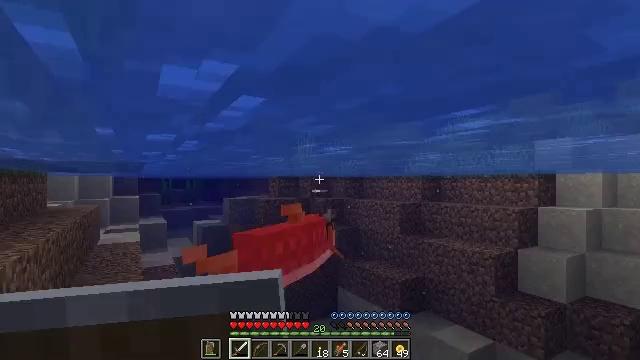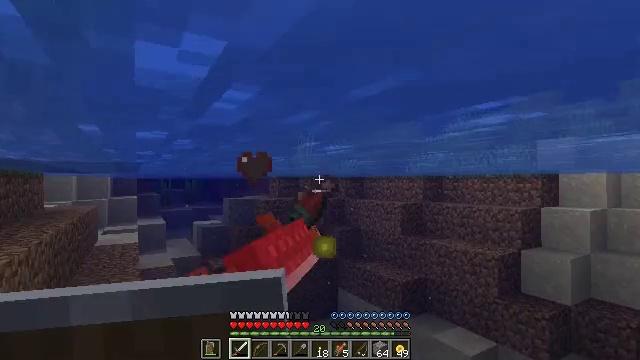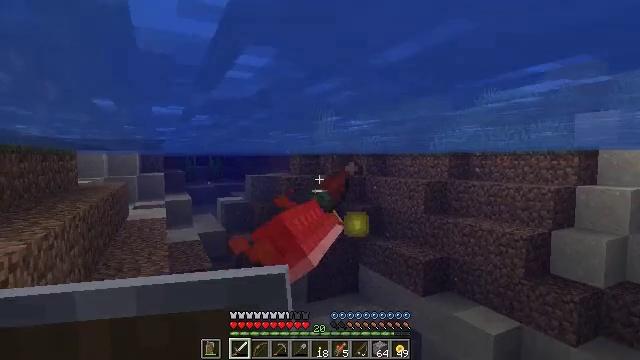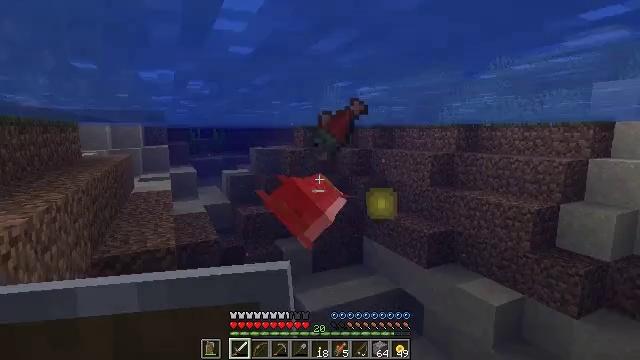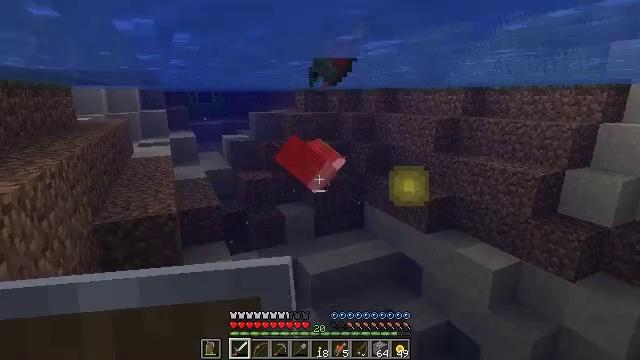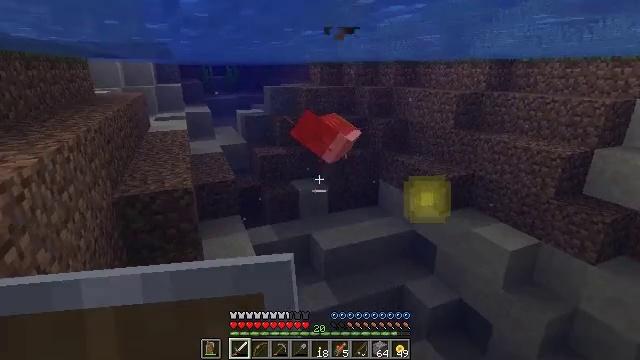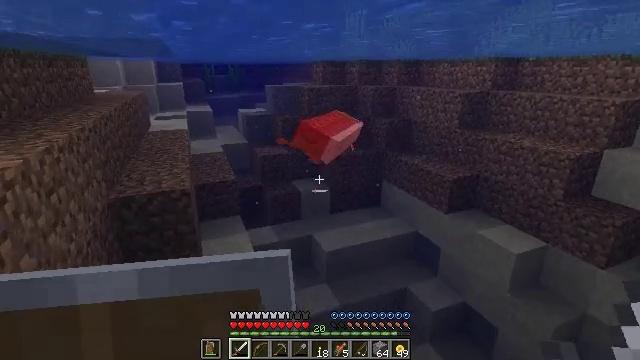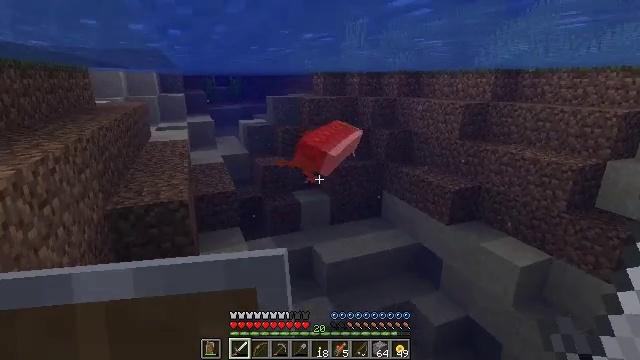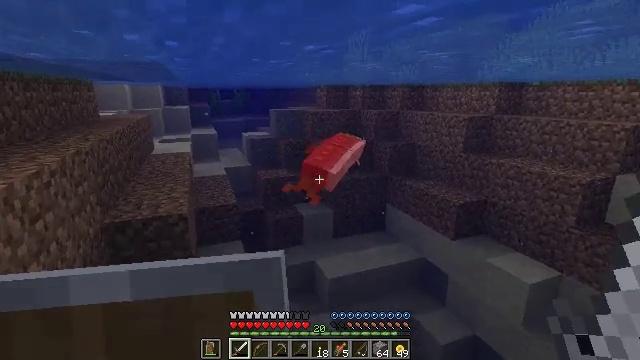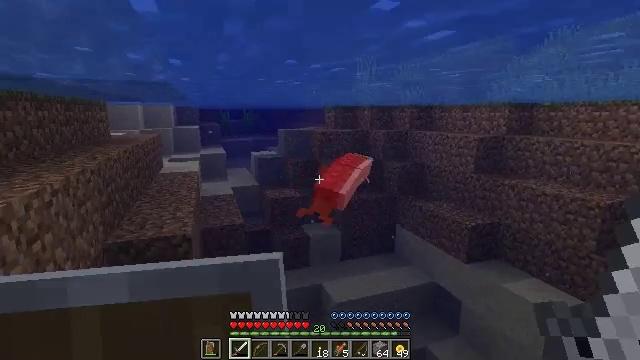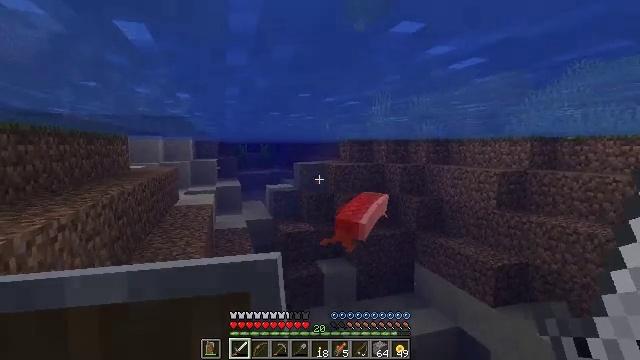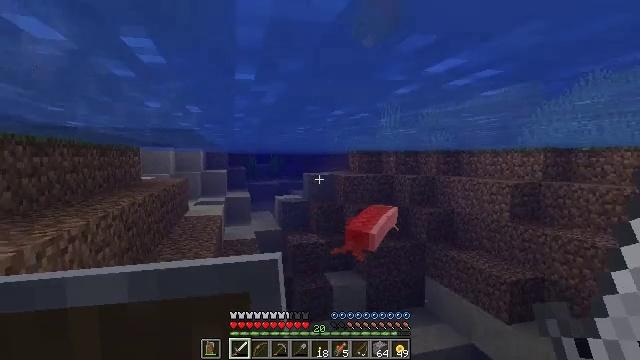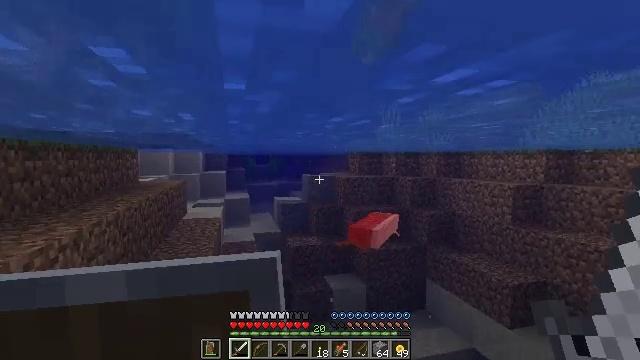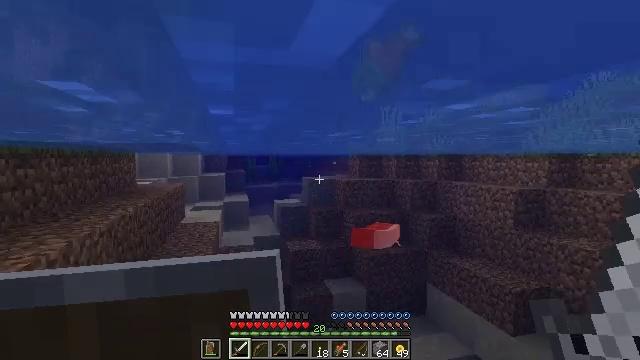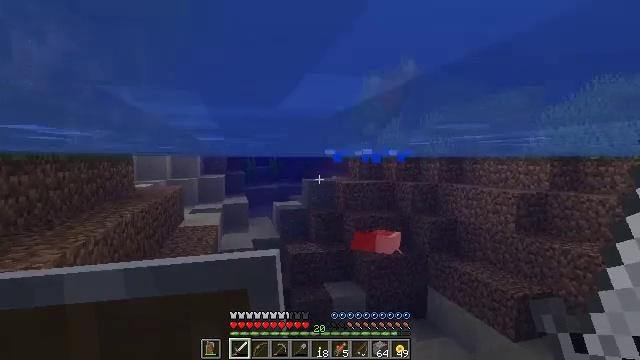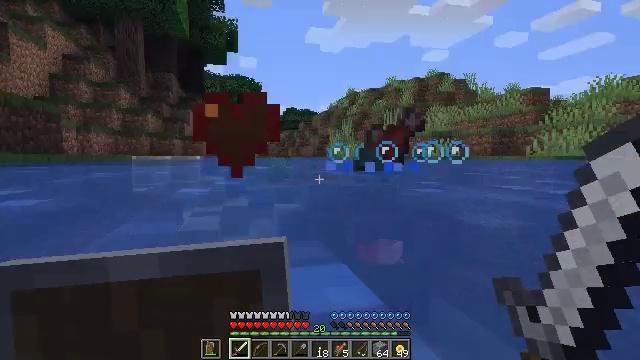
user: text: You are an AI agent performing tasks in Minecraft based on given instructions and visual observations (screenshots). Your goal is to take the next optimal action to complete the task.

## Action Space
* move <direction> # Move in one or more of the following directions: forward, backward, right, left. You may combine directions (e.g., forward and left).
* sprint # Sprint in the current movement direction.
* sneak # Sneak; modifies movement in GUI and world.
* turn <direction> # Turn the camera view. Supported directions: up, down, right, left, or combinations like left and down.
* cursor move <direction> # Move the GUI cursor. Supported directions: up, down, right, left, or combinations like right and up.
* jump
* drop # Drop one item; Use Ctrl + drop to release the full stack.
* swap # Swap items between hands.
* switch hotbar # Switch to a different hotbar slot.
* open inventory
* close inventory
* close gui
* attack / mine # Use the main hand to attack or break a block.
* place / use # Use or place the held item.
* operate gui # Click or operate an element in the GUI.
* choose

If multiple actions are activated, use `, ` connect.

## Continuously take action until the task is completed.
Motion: motion action
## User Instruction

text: Gather the peony by left-clicking.
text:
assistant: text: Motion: move forward, attack / mine
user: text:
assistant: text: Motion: move forward, turn left and down, attack / mine
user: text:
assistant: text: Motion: move forward, turn down
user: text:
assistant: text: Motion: move forward, turn down
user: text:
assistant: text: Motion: move forward, turn left and down
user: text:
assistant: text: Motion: move forward
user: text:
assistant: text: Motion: move forward, turn up
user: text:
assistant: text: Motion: move forward, turn up
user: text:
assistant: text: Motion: move forward, turn left and up
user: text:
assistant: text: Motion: move forward, turn left and up, jump
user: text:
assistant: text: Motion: move forward, turn left and up, jump
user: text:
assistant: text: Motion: move forward, jump
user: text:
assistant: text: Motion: move forward, jump
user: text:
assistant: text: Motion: move forward, jump
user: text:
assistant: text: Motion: move forward, jump
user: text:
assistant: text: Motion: move forward, jump
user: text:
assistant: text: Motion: move forward, jump
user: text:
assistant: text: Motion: move forward, jump
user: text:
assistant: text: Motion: move forward, turn left and down, jump
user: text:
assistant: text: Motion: move forward, turn left and down, jump
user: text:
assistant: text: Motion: move forward, jump
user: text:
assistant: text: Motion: move forward, turn down, jump
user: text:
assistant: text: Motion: move forward, turn right and down, jump
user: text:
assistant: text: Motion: move forward, turn right and down
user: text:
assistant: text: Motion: move forward, turn down
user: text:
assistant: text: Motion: move forward
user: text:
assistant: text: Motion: move forward
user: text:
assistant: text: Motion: move forward, turn left
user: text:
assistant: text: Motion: move forward, turn left and up
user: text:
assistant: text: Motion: move forward, turn left and up, jump